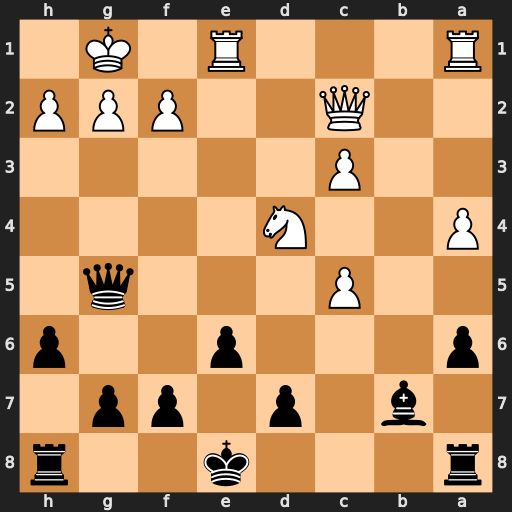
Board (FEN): r3k2r/1b1p1pp1/p3p2p/2P3q1/P2N4/2P5/2Q2PPP/R3R1K1
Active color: b
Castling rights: kq
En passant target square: -
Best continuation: Qxg2#